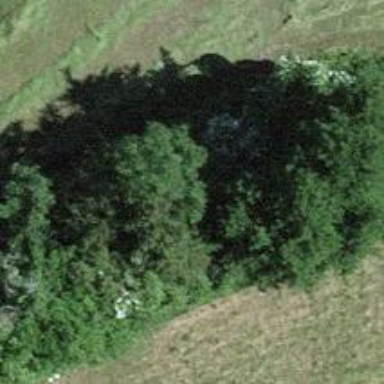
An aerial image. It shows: Beautiful tree in nature.